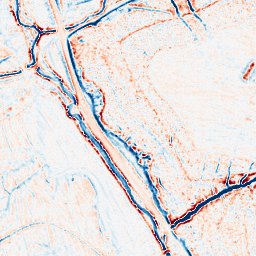
Category: edge_preserving
Decomposition family: bilateral
Decomposition parameters: d: 9
sigma_color: 150
sigma_space: 75
Upsampling method: linear_exact
Upsampling parameters: scale: 8
Upsampling scale: 8